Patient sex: F
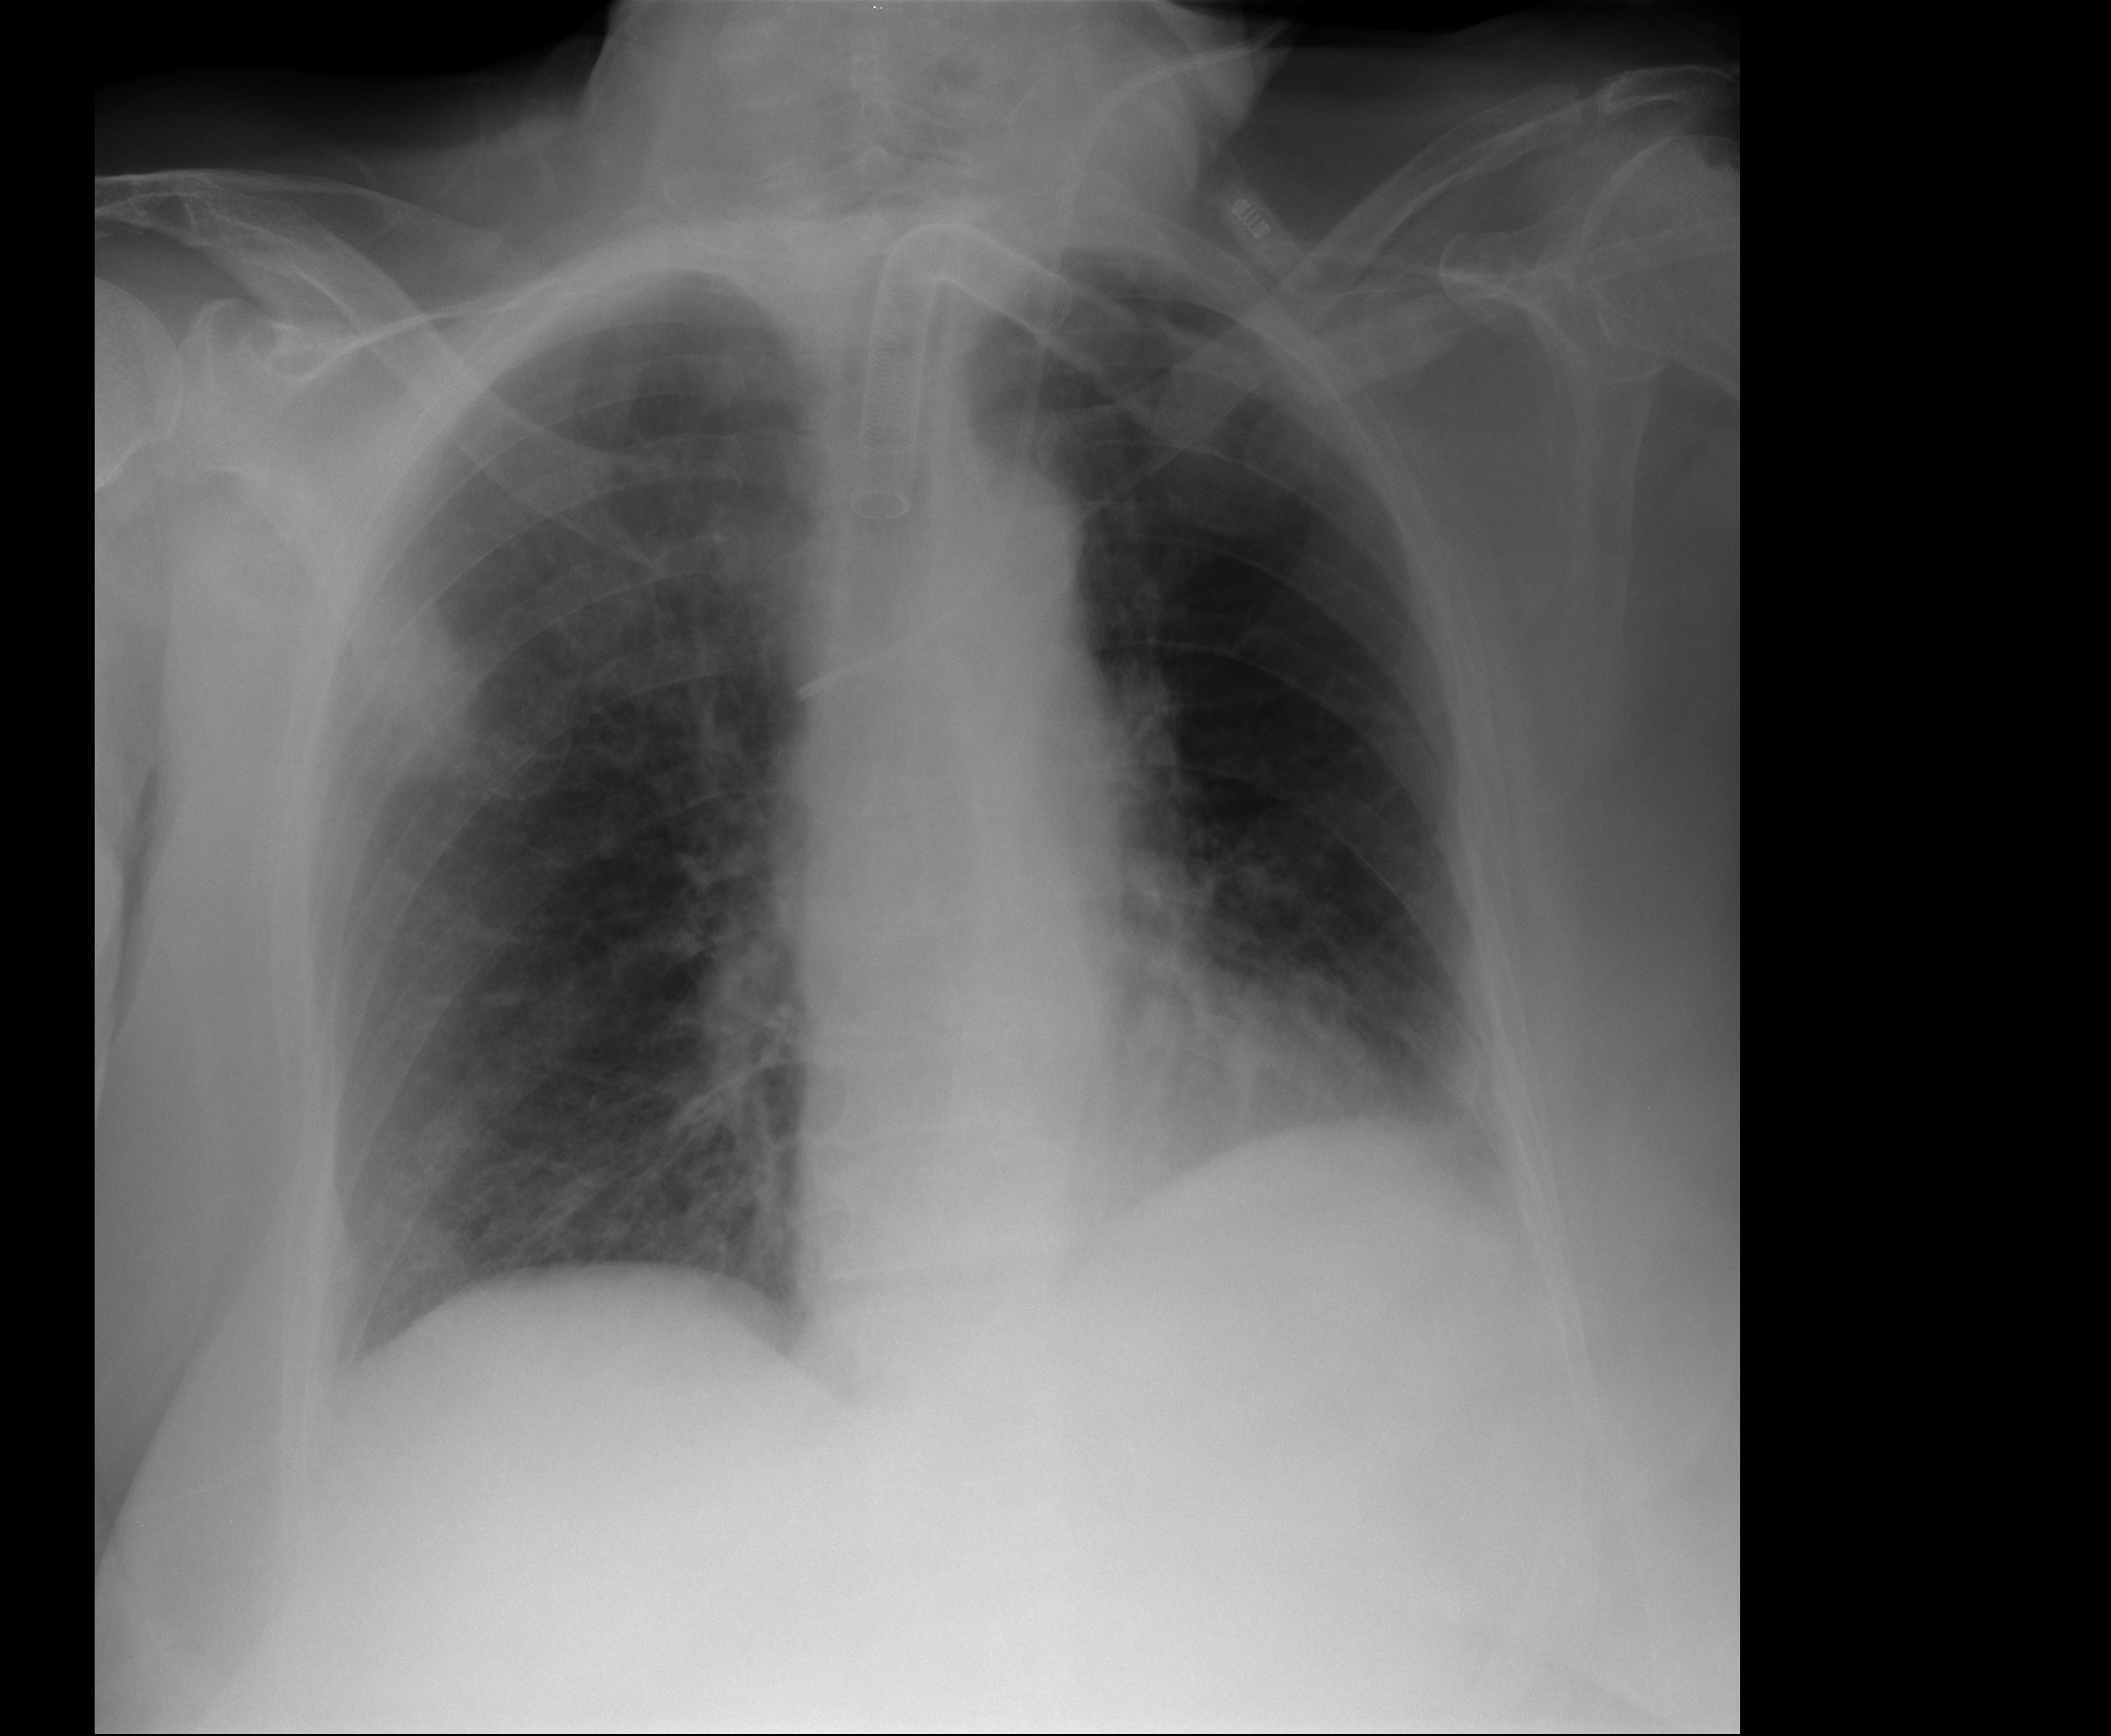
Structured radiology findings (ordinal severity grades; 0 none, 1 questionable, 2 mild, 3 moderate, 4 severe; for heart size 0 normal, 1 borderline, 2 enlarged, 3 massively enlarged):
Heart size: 0
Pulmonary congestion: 1
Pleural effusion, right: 0
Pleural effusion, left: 1
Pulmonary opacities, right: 0
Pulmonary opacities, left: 0
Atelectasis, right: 2
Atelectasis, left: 2